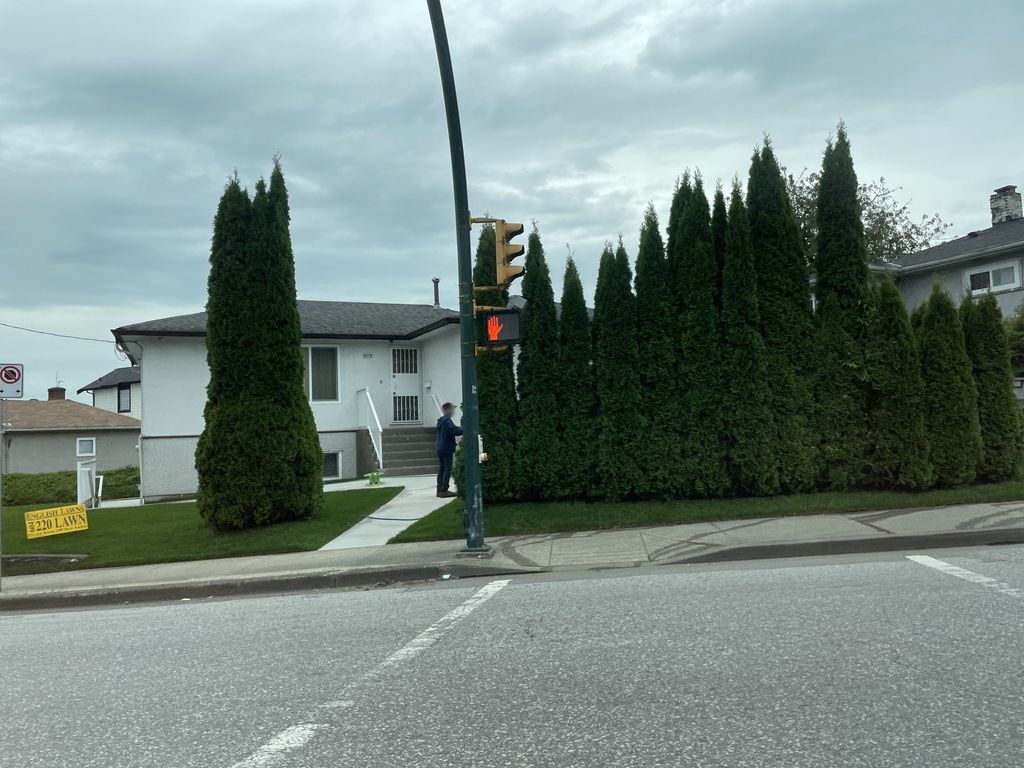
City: vancouver